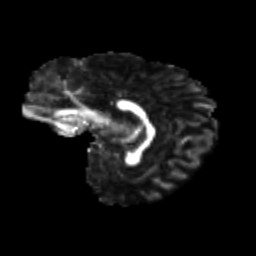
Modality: FA
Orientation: sagittal
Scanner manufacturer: siemens
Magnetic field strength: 3 T
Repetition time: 9.2 s
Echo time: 0.084 s